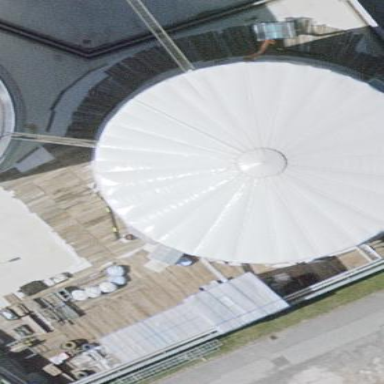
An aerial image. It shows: Industrial building with storage tank.